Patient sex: F
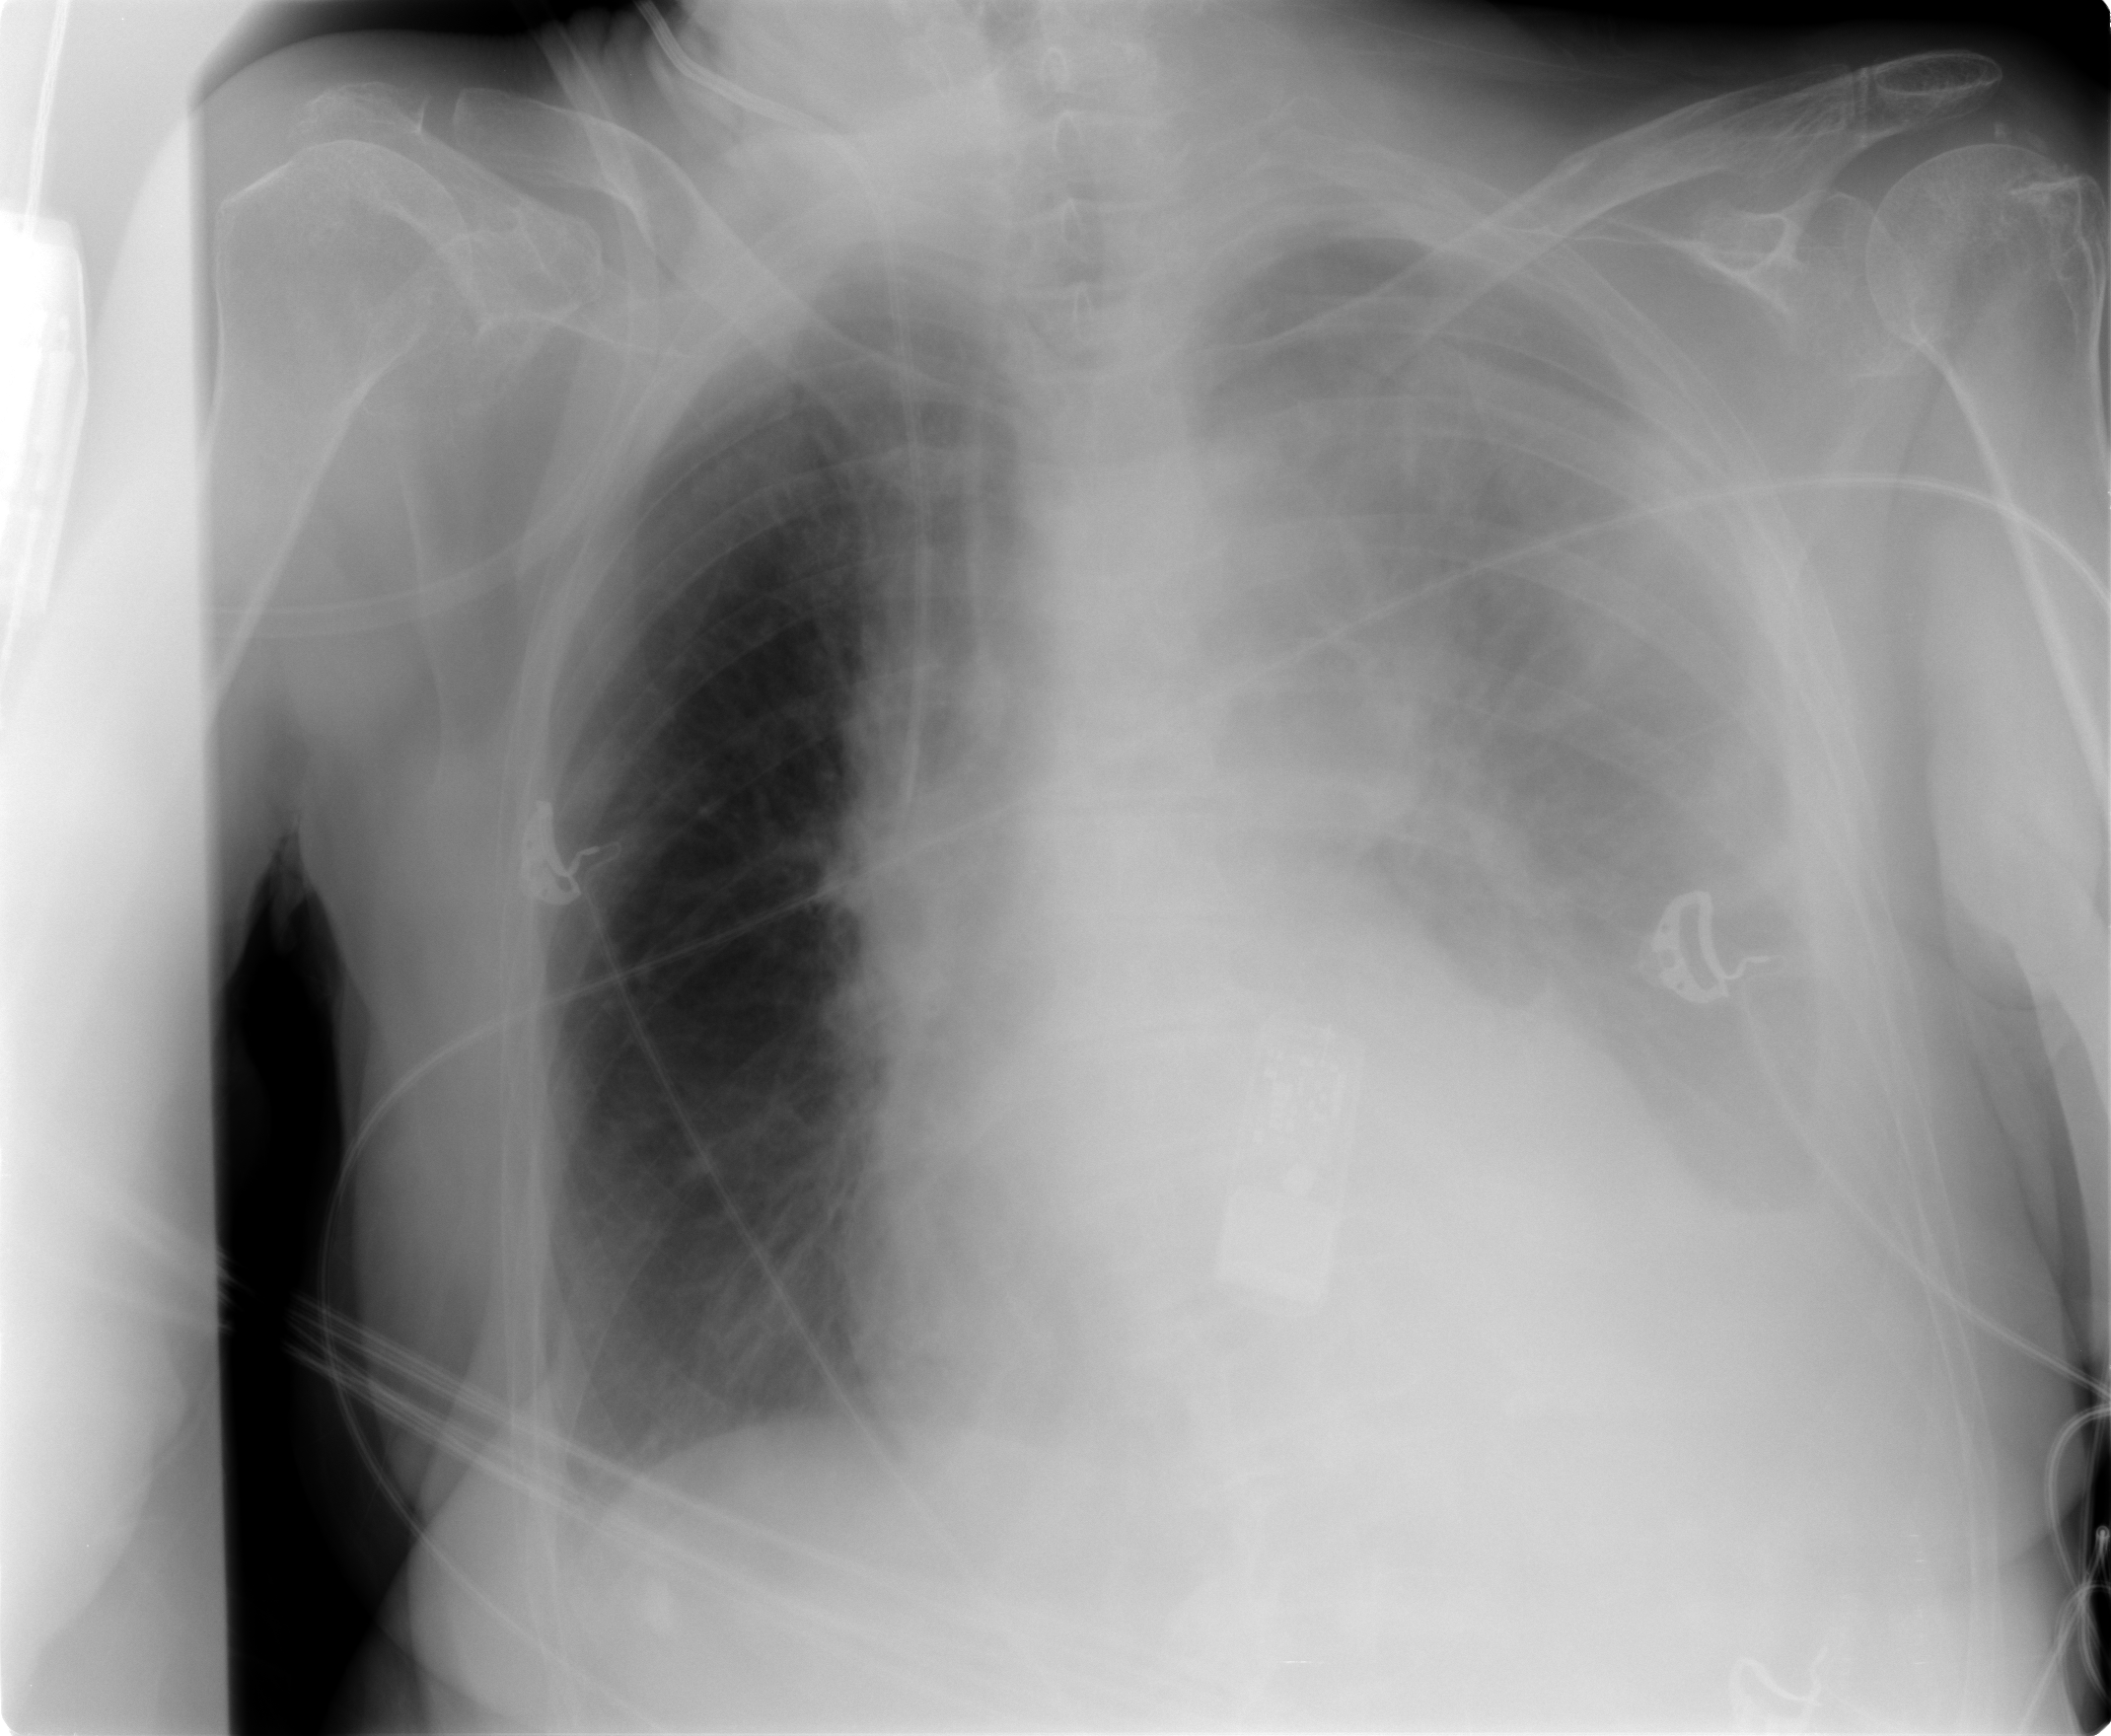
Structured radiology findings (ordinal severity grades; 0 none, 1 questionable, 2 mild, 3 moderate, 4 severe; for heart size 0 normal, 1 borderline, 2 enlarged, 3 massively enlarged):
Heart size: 2
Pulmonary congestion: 0
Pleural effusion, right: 0
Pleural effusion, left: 3
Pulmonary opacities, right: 0
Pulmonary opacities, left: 1
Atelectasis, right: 2
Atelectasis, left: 4